Question: i would like to ask and search for help in my code in saving the filtered data into excel...so far i have succes in saving the filtered mysql datas in php into excel but i got some problems in arraging it according to the format i need....can you help me guys please.

I want to put the table fieldnames into the first row in the excel file...can anyone help me with this please.
current code:
'''
<!DOCTYPE html>
<html>
<head>
<title>test</title>
</head>
<body>
<?php
require_once 'C:\xampp\htdocs\test\Classes\PHPExcel\IOFactory.php';
$filename = 'file.xlsx';
mysql_connect("localhost","root","") or die ("cant connect!");
mysql_select_db("test") or die ("cant find database!");
$objReader = PHPExcel_IOFactory::createReader('Excel2007');
$objReader->setReadDataOnly(true);
$objPHPExcel = $objReader->load($filename);
$objWorksheet = $objPHPExcel->getActiveSheet();
$objWorksheet = $objPHPExcel->setActiveSheetIndex(0);
$results = mysql_query("SELECT * FROM score");
echo '<table colspan="2">';
echo '<tr>';
echo '<th>NAME </th>';
echo '<th>SCORE_1 </th>';
echo '<th>SCORE_2 </th>';
echo '<th>OTHER QUALITIES </th>';
echo '<th>INTERVIEW </th>';
echo '<th>TOTAL </th>';
echo '</tr>';
while($row = mysql_fetch_assoc($results)){
echo '<tr align="center">';
echo '<td>'.$name = $row['name'].'</td>';
echo '<td>'.$score1 = $row['score1'].'</td>';
echo '<td>'.$score2 = $row['score2'].'</td>';
echo '<td>'.$other_qual = $row['other_qual'].'</td>';
echo '<td>'.$interview = $row['interview'].'</td>';
echo '<td>'.$total = $row['total'].'</td>';
}
echo '</tr>';
echo '</table>';
$result = mysql_query("SELECT * FROM score");
if(isset($_POST['send'])){
$row = 1;
while( $rows = mysql_fetch_row($result)){
$objPHPExcel->getActiveSheet()->fromArray($rows, null, 'A' . $row);
$row++;
}
echo 'saved';
header('Location: Index.php');
}
$objWriter = PHPExcel_IOFactory::createWriter($objPHPExcel, 'Excel2007');
$objWriter->save($filename);
?>
<form id="form1" name="form1" method="post" action="" >
<input type="submit" name="send" value="send to excel" id="send" />
</form>
</body>
</html>
'''
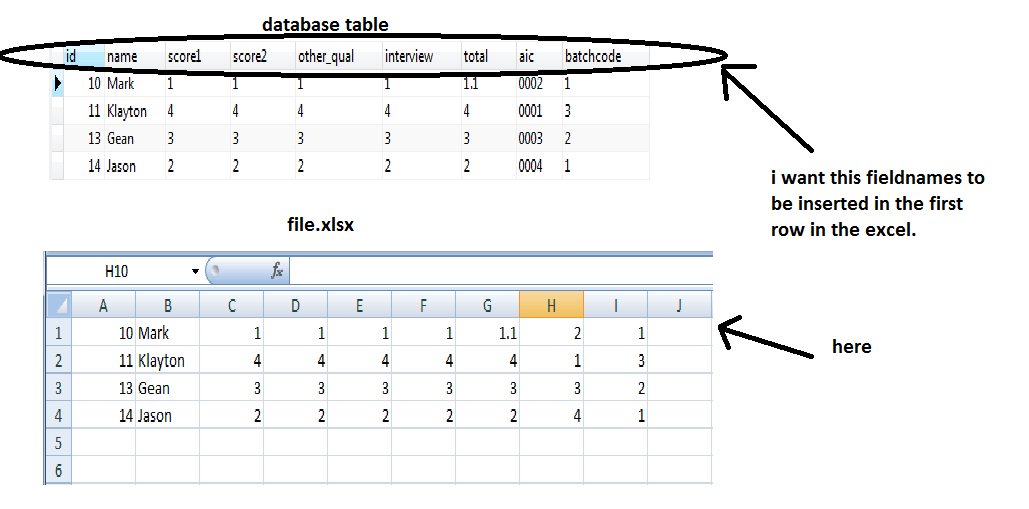
Answer: '''
$headings = array(
'NAME',
'SCORE_1',
'SCORE_2',
'OTHER QUALITIES',
'INTERVIEW',
'TOTAL'
);
$objPHPExcel->getActiveSheet()->fromArray($headings, null, 'A1');
$row = 2;
while( $rows = mysql_fetch_row($result)){
$objPHPExcel->getActiveSheet()->fromArray($rows, null, 'A' . $row);
$row++;
}
'''